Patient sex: M
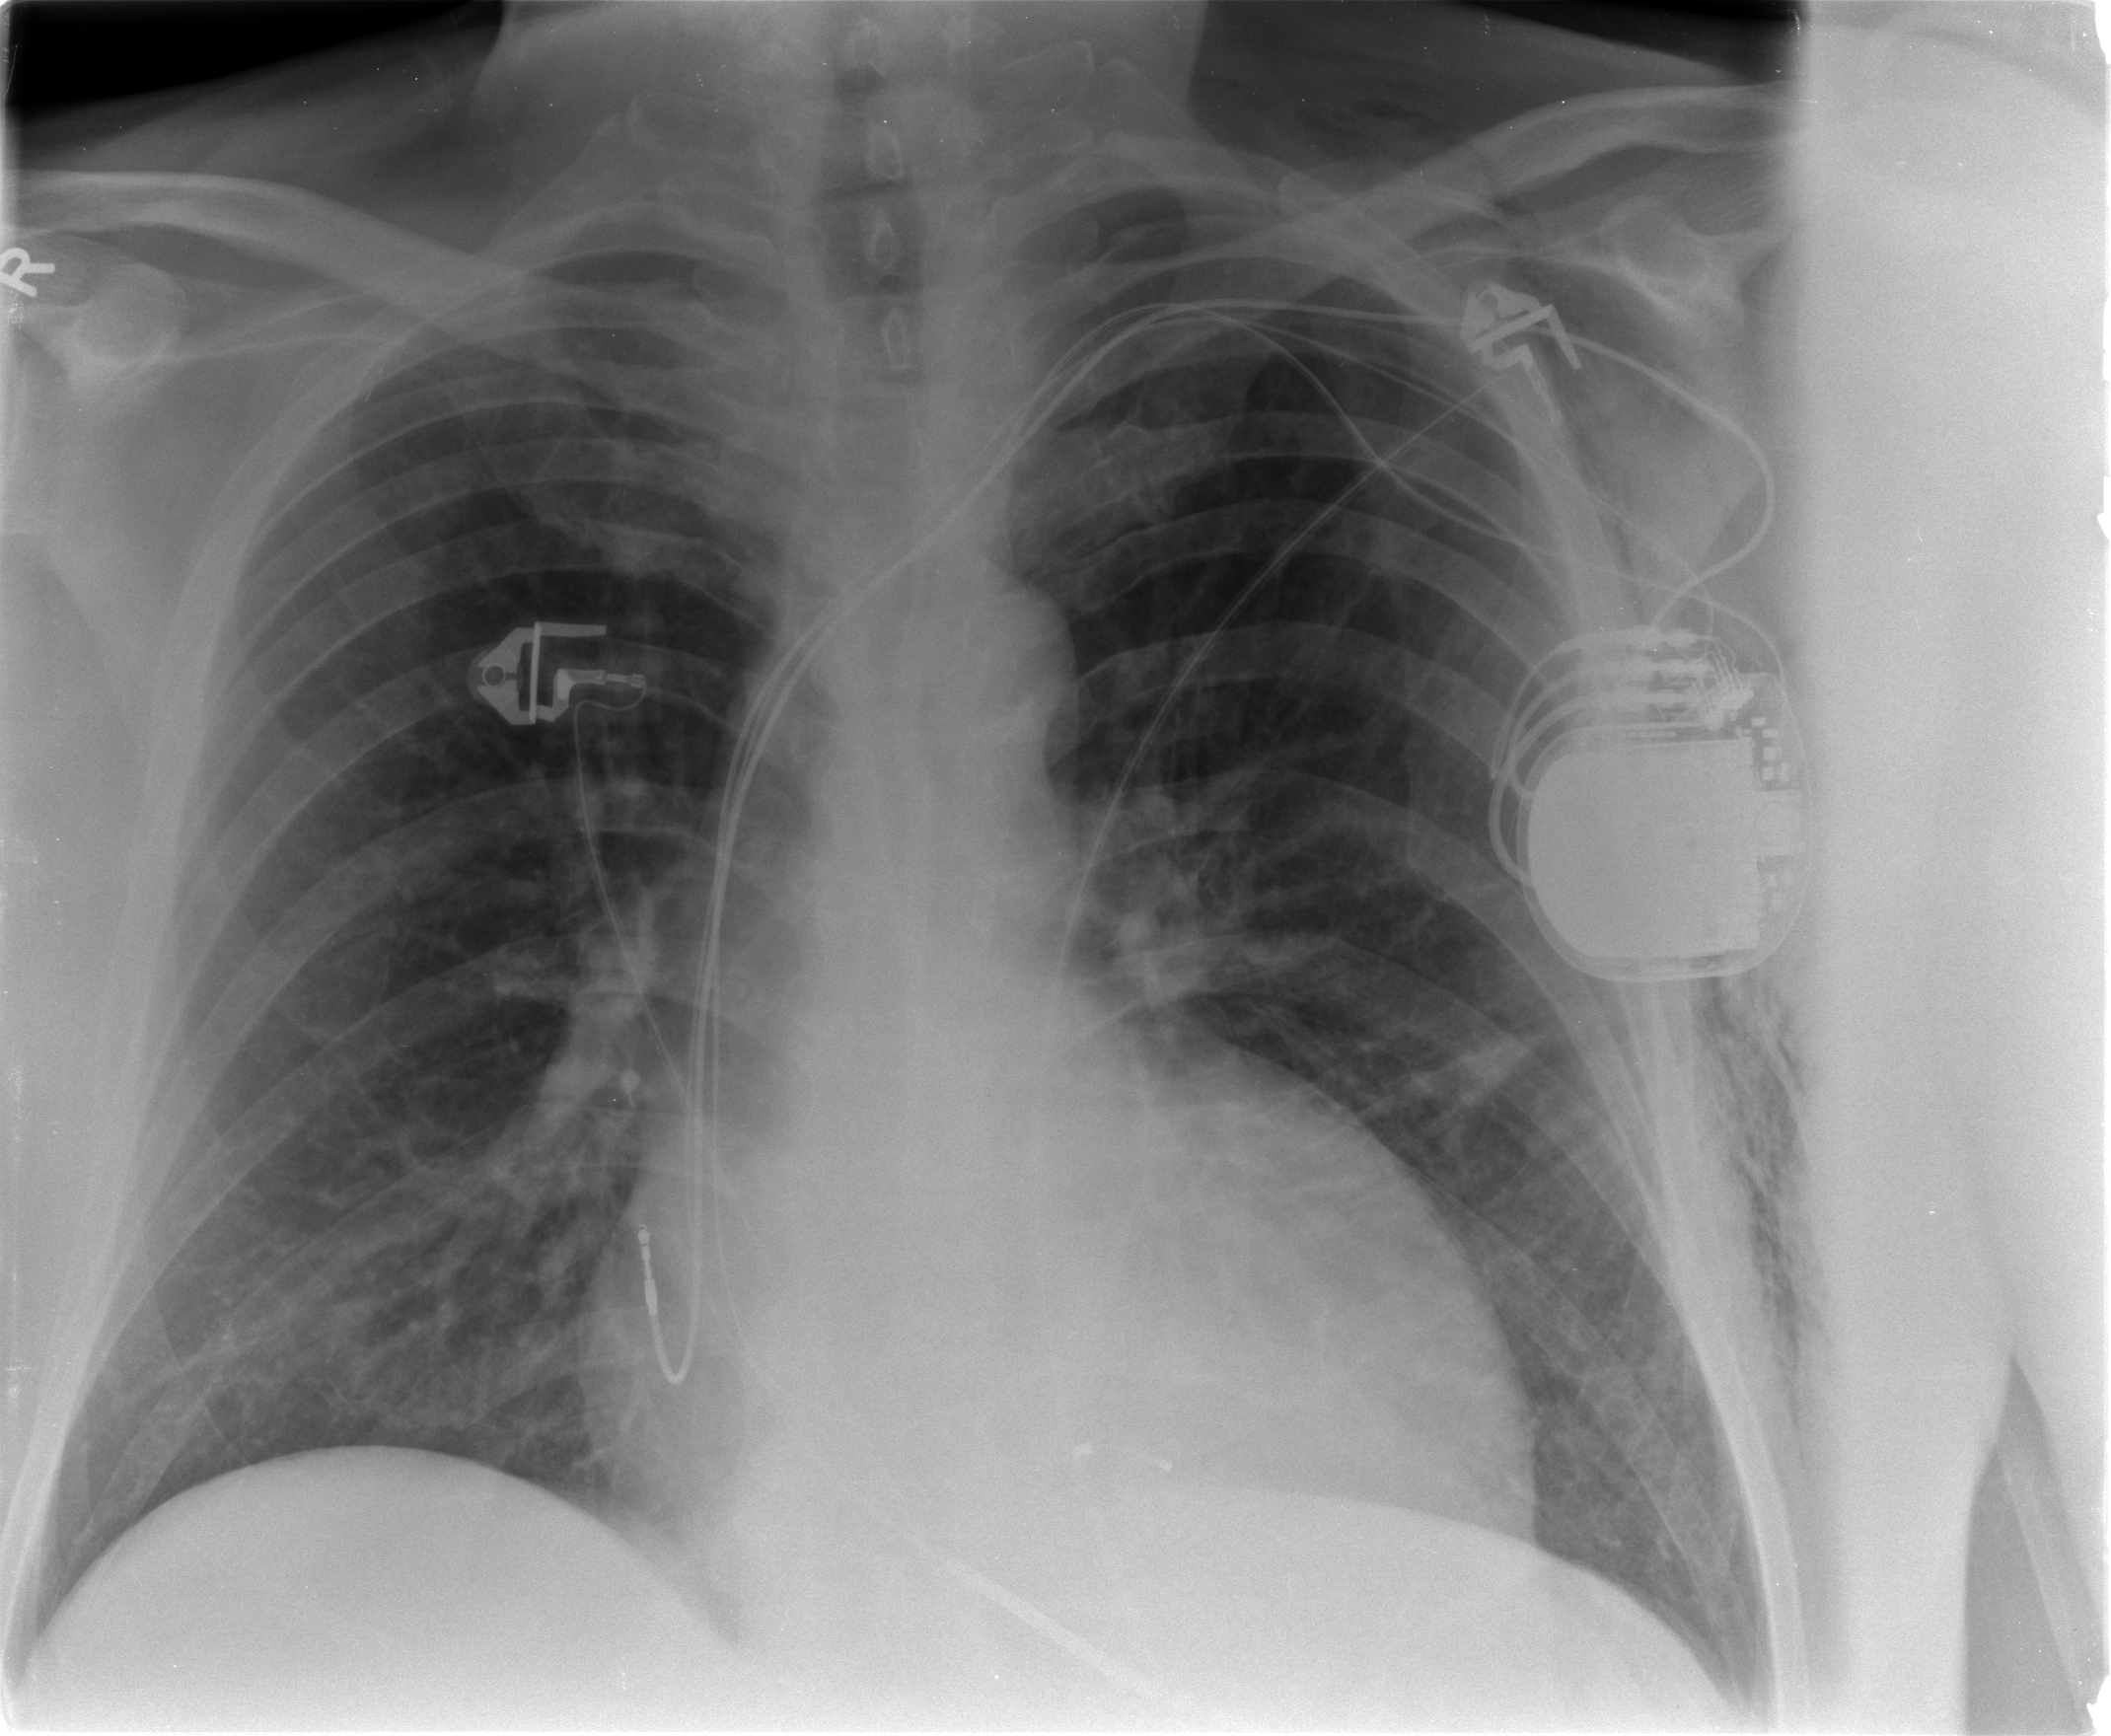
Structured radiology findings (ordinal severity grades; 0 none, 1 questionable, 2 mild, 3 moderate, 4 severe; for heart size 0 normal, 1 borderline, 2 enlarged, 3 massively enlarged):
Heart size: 2
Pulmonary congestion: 0
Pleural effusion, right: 0
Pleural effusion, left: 0
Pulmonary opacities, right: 0
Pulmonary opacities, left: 0
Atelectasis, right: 0
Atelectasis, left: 2